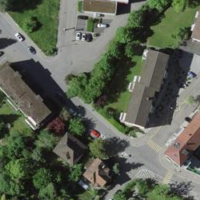
EUNIS habitat code: 54
Species observed at this site:
Agrostemma githago
Podarcis muralis
Tanacetum parthenium